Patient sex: M
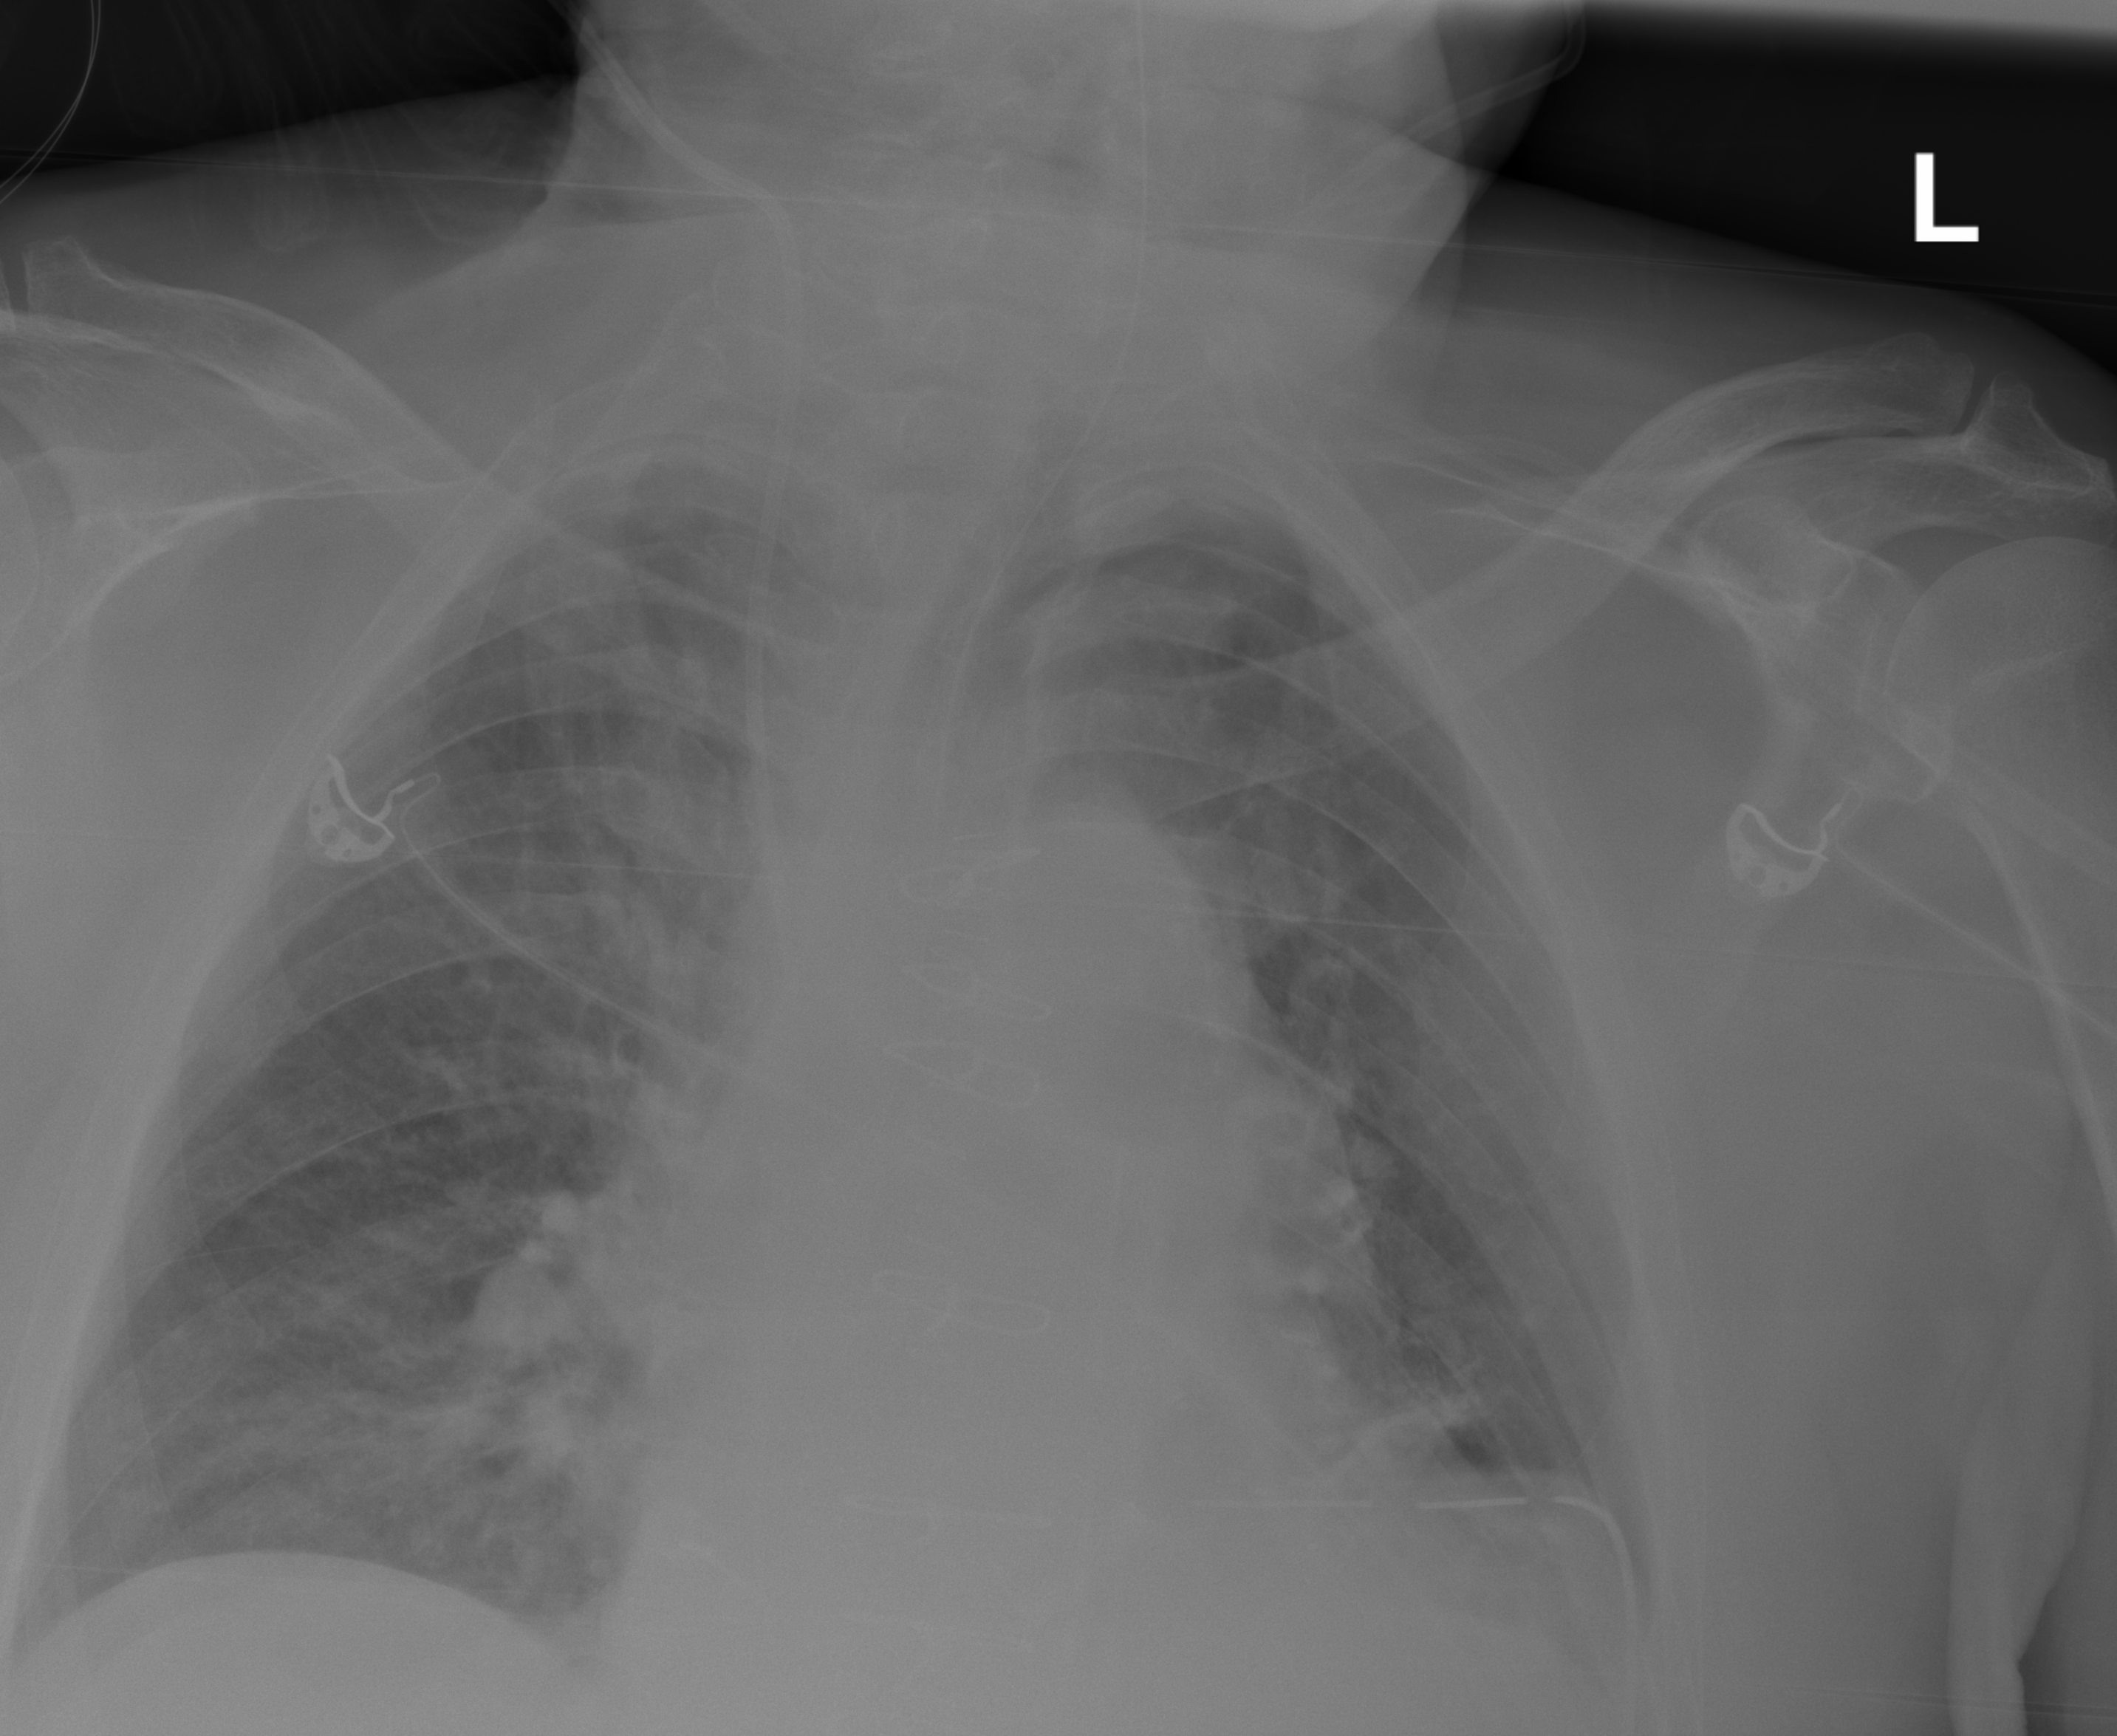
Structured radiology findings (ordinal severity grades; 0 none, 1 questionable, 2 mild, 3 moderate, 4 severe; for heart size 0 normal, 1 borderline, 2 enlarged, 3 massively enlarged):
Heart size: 0
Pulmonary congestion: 2
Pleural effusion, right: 0
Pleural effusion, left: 0
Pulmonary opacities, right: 0
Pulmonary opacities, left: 0
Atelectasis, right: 0
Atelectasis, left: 0